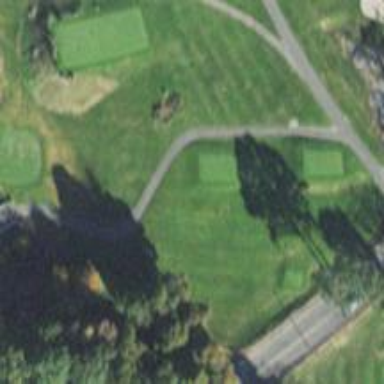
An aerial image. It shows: Golf tee.